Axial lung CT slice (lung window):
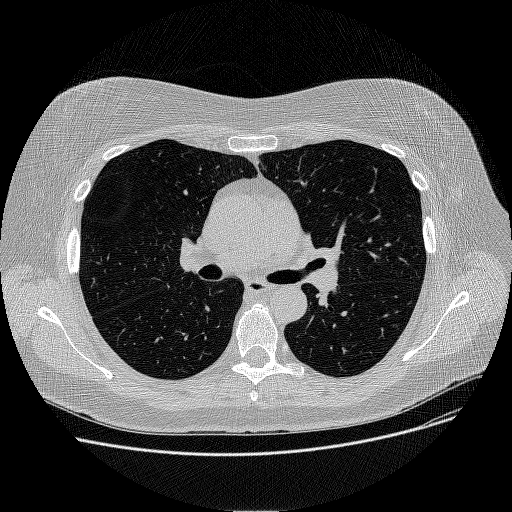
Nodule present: no